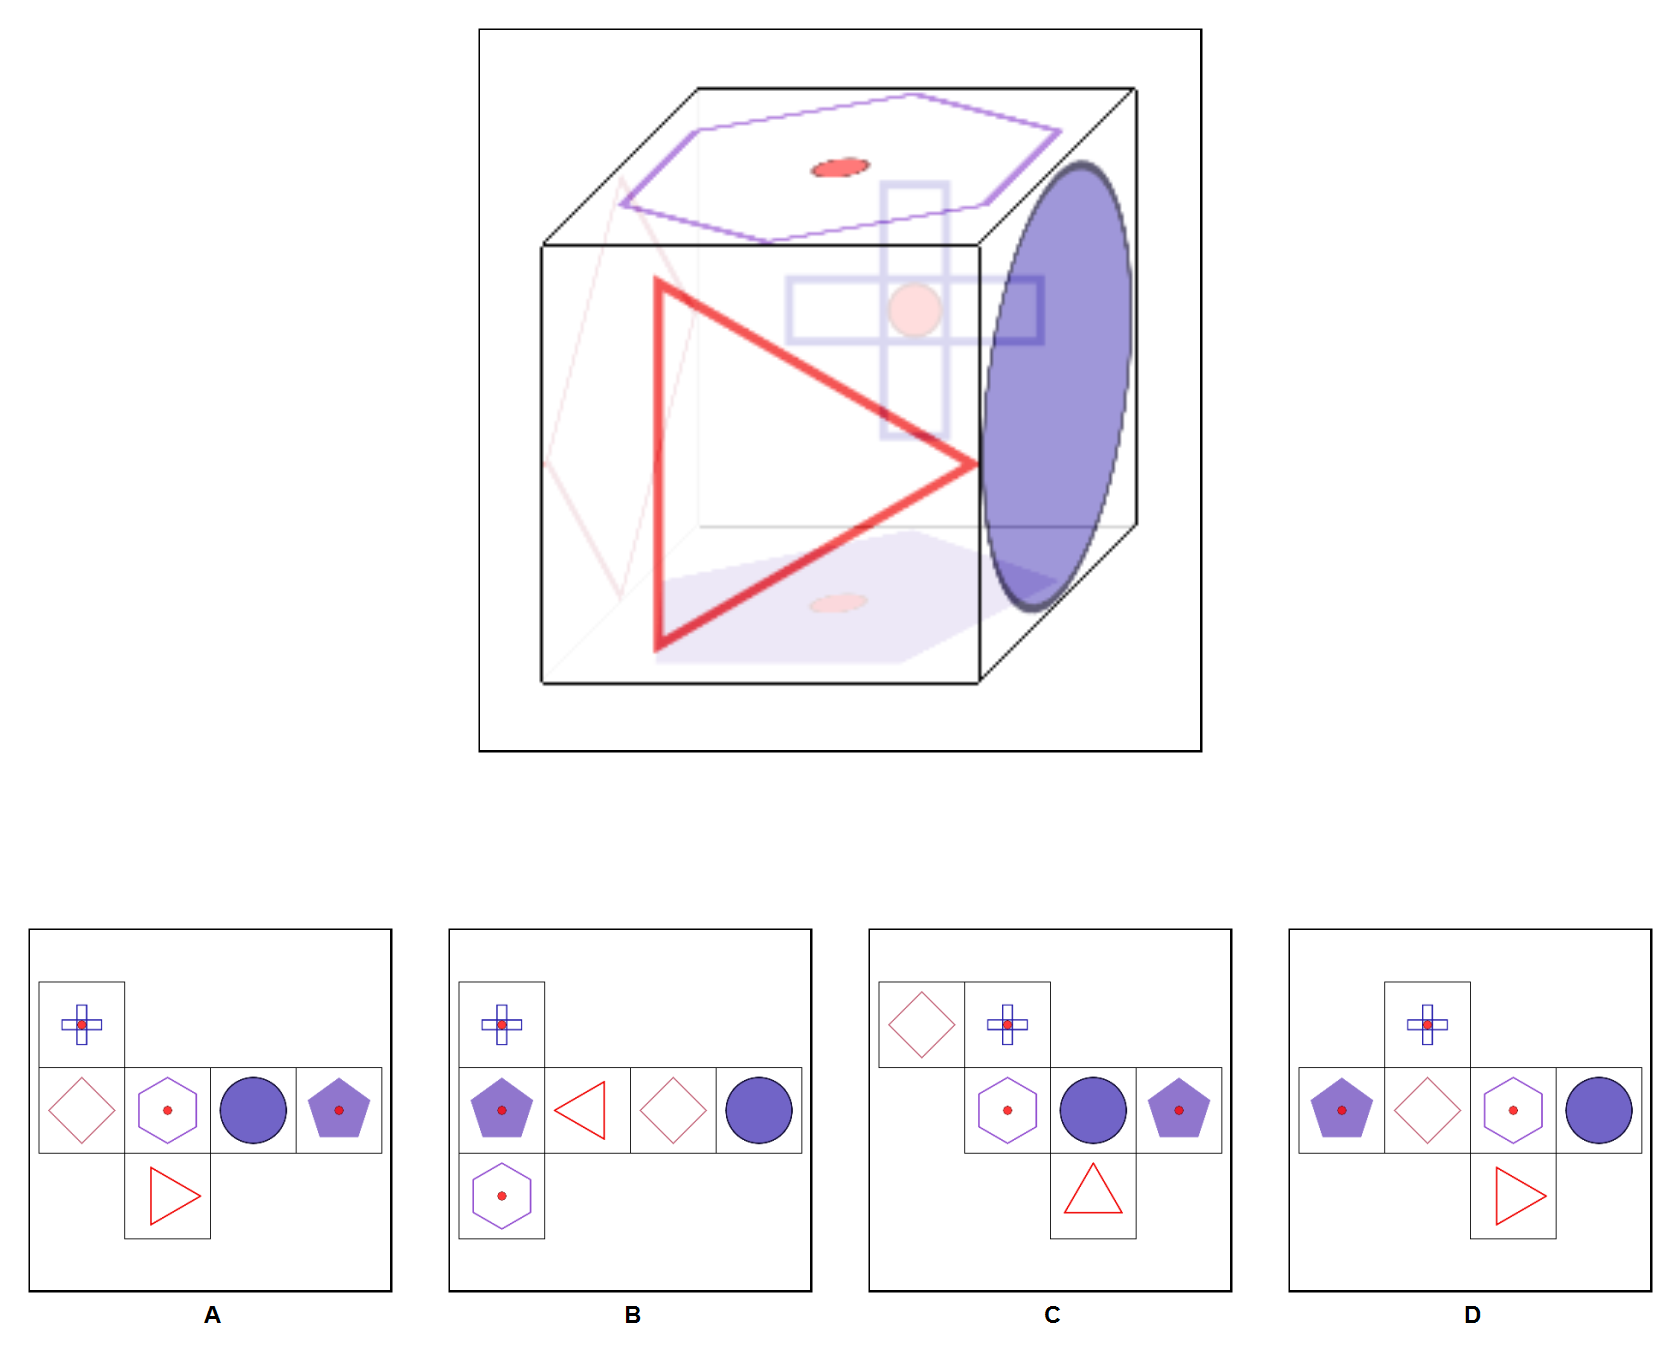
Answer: B